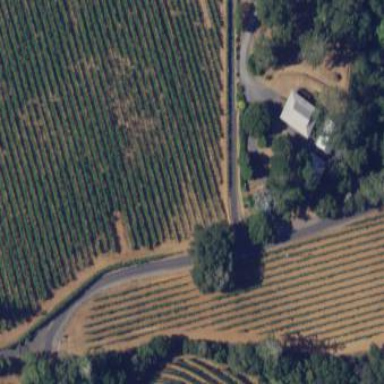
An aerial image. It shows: Vineyard growing grapes.